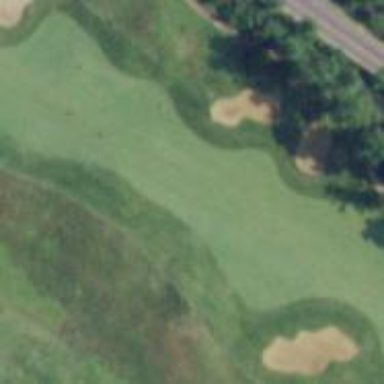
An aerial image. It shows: Golf hole.